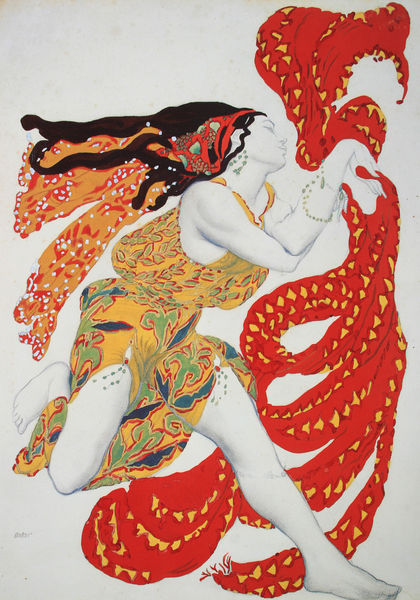
Titel: Kostümentwurf für eine Bacchantin im Ballett "Narcisse"
Künstler: Léon Bakst
Standort: Paris
Institution: Musée National d'Art Moderne - Centre Georges Pompidou
Schlagwörter: fuß, gemälde, weiß, gelb, bewegung, bunt, frau, haar, kleid, schmuck, schwarz, zeichnung, dame, rot, tuch, muster, tanz, gesicht, porträt, fransen, haare, stoff, tücher, tanzen, tänzerin, locken, beine, bewegt, schwung, sprung, studie, modern, kopftuch, zigeuner, lauf, zigeunerin, rotes tuch, schiele, weiße haut, künstlerfest, offenes haar, helle haut, offene haare, 1930